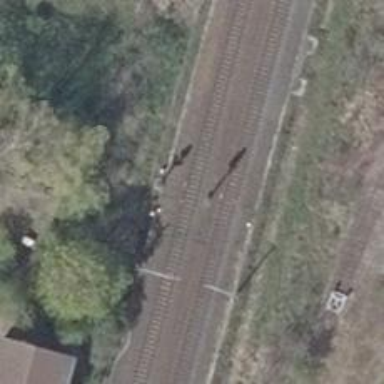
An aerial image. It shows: Railway signal.